Field crop: tomato
Growth stage: 1
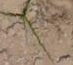
Species: cyperus